Question: We have little snippets of vb6 code (the only use a subset of features) that gets wirtten by non-programmers. These are called rules. For the people writing these they are hard to debug so somebody wrote a kind of add hoc parser to be able to evaluete the subexpressions and thereby show better where the problem is.
This addhoc parser is very bad and does not really work woll. So Im trying to write a real parser (because im writting it by hand (no parser generator I could understand with vb6 backends) I want to go with recursive decent parser). I had to reverse-engineer the grammer because I could find anything. (Eventully I found something <URL>
Here is the grammer for the subset of VB.
'''
<Rule> ::= expr rule | e
<Expr> ::= ( expr )
| Not_List CompareExpr <and_or> expr
| Not_List CompareExpr
<and_or> ::= Or | And
<Not_List> ::= Not Not_List | e
<CompareExpr> ::= ConcatExpr comp CompareExpr
|ConcatExpr
<ConcatExpr> ::= term term_tail & ConcatExpr
|term term_tail
<term> ::= factor factor_tail
<term_tail> ::= add_op term term_tail | e
<factor> ::= add_op Value | Value
<factor_tail> ::= multi_op factor factor_tail | e
<Value> ::= ConstExpr | function | expr
<ConstExpr> ::= <bool> | number | string | Nothing
<bool> ::= True | False
<Nothing> ::= Nothing | Null | Empty
<function> ::= id | id ( ) | id ( arg_list )
<arg_list> ::= expr , arg_list | expr
<add_op> ::= + | -
<multi_op> ::= * | /
<comp> ::= > | < | <= | => | =< | >= | = | <>
'''
All in all it works pretty good here are some simple examples:
'''
my_function(1, 2 , 3)
'''
looks like
'''
(Programm
(rule
(expr
(Not_List)
(CompareExpr
(ConcatExpr
(term
(factor
(value
(function
my_function
(arg_list
(expr
(Not_List)
(CompareExpr
(ConcatExpr (term (factor (value 1))) (term_tail))))
(arg_list
(expr
(Not_List)
(CompareExpr
(ConcatExpr (term (factor (value 2))) (term_tail))))
(arg_list
(expr
(Not_List)
(CompareExpr
(ConcatExpr (term (factor (value 3))) (term_tail))))
(arg_list))))))))
(term_tail))))
(rule)))
'''
Now whats my problem?
if you have code that looks like this '(( true OR false ) AND true)' I have a infinit recursion but the real problem is that in the '(true OR false) AND true' (after the first '( expr )' ) is understood as only '(true or false)'.
Here is the Parstree:

So how to solve this. Should I change the grammer somehow or use some implmentation hack?
Something hard exmplale in case you need it.
'''
(( f1 OR f1 ) AND (( f3="ALL" OR f4="test" OR f5="ALL" OR f6="make" OR f9(1, 2) ) AND ( f7>1 OR f8>1 )) OR f8 <> "")
'''
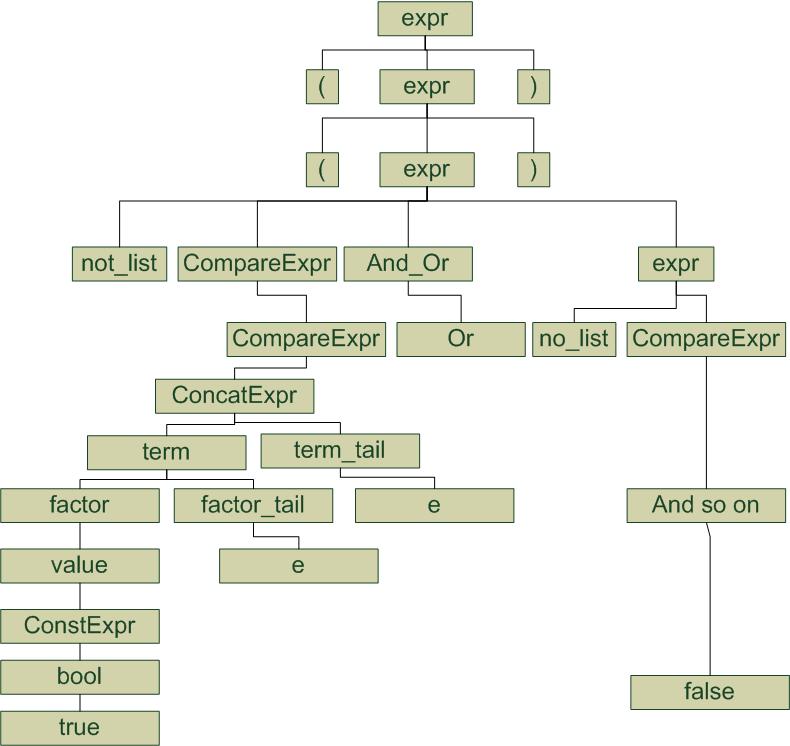
Answer: You have several issues that I see.
You are treating OR and AND as equal precedence operators. You should have separate rules for OR, and for AND. Otherwise you will the wrong precedence (therefore evaluation) for the expression A OR B AND C.
So as a first step, I'd revise your rules as follows:
'''
<Expr> ::= ( expr )
| Not_List AndExpr Or Expr
| Not_List AndExpr
<AndExpr> ::=
| CompareExpr And AndExpr
| Not_List CompareExpr
'''
Next problem is that you have ( expr ) at the top level of your list. What if I write:
'''
A AND (B OR C)
'''
To fix this, change these two rules:
'''
<Expr> ::= Not_List AndExpr Or Expr
| Not_List AndExpr
<Value> ::= ConstExpr | function | ( expr )
'''
I think your implementation of Not is not appropriate. Not is an operator,
just with one operand, so its "tree" should have a Not node and a child which
is the expression be Notted. What you have a list of Nots with no operands.
Try this instead:
'''
<Expr> ::= AndExpr Or Expr
| AndExpr
<Value> ::= ConstExpr | function | ( expr ) | Not Value
'''
I haven't looked, but I think VB6 expressions have other messy things in them.
If you notice, the style of Expr and AndExpr I have written use recursion to avoid recursion. You should change your Concat, Sum, and Factor rules to follow a similar style; what you have is pretty complicated and hard to follow.